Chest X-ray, AP view. Patient: 41 years old, sex F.
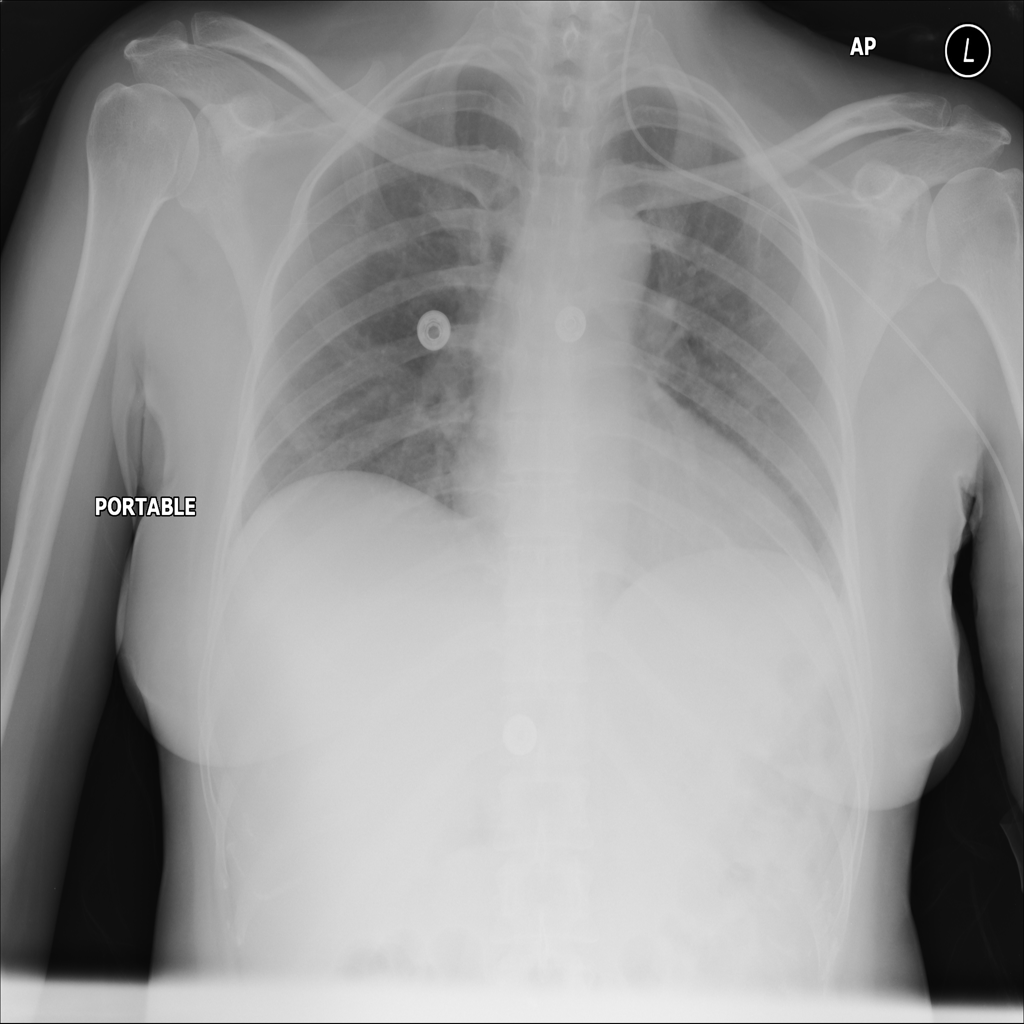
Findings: No Finding